Question: I think this may be more SQL than Django but Django is what I'm working in. What I am trying to do is to come up with a object model which can have many properties but is constrained to only 1 property type per object.
Say we have 3 property types:
- - -
Suppose I have an object (MyObject) which can have * (0-All) of these properties applied to it but only one of each.
So I think this is diagramed as follows (please correct me if I'm wrong):

In Django I am stuggling with this constraint. I want it at the db level i.e using 'unique_together'.
Here is what I have..
'''
PROP_VALUE_CHOICES = (("URL", "url"),
("Boolean", "bool"),
("String", "char"),
("Person", "person"))
class PropertyType(models.Model):
name = models.CharField(max_length=32)
value_type = models.CharField(max_length=32, choices=PROP_VALUE_CHOICES)
class Property(models.Model):
type = models.ForeignKey(PropertyType)
value = models.CharField(max_length=32)
class MyObjectA(models.Model):
properties = models.ManyToManyField(Property, related_name="MyObjectA")
class MyObjectB(models.Model):
properties = models.ManyToManyField(Property, related_name="MyObjectB")
'''
So the questions:
1. Is the above picture the correct way to document what I'm trying to accomplish.
2. My model is not complete - what am I missing and where do I apply the unique together constraint on the Object name and property type.
BTW - This is similar to <URL> but they used a through which I'm not sure I need??
Thanks!!
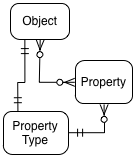
Answer: In case anyone really is looking for this answer...
Using <URL> I created the following structure which should work. Granted it no longer represents the picture completely but does solve the problem.
'''
PROP_VALUE_CHOICES = (("URL", "url"),
("Boolean", "bool"),
("String", "char"),
("Person", "person"))
class PropertyType(models.Model):
name = models.CharField(max_length=32)
value_type = models.CharField(max_length=32, choices=PROP_VALUE_CHOICES)
class Property(models.Model):
type = models.ForeignKey(PropertyType, unique=True, related_name="%(app_label)s_%(class)s_related")
value = models.CharField(max_length=32)
class Meta:
abstract = True
class ObjectAProperties(Property): pass
class ObjectA(models.Model):
properties = models.ManyToManyField(Property, through="ObjectAProperties")
class ObjectBProperties(Property): pass
class ObjectB(models.Model):
properties = models.ManyToManyField(Property, through="ObjectBProperties")
'''
Posted in case I need this again in the future!